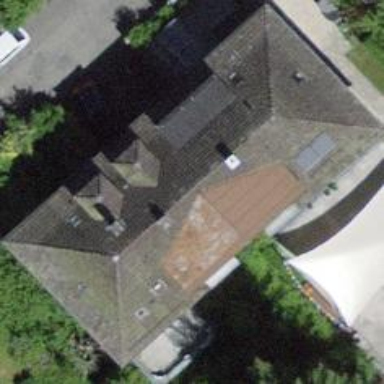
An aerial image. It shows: Terrace building with hipped roof made of roof tiles.